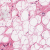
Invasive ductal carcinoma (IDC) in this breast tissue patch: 0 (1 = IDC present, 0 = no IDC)